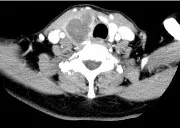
Computed tomography of the neck on admission (day X + 5) also reveals a low-density lesion in the right thyroid gland, 37 x 37 x 42 mm in size with enhancement in the marginal area (b).
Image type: radiology (ct)